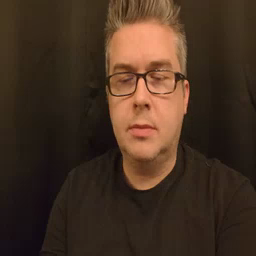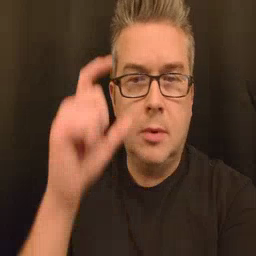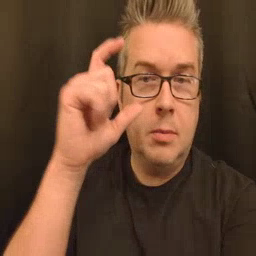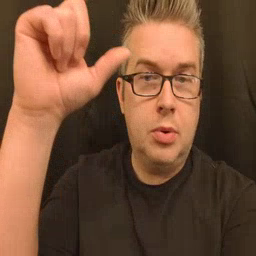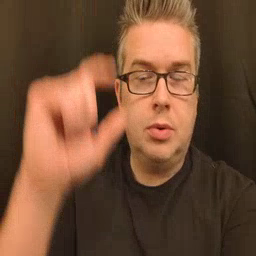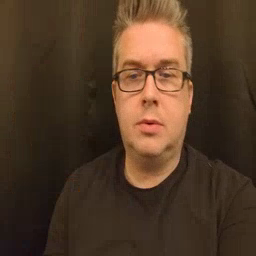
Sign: moon